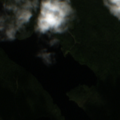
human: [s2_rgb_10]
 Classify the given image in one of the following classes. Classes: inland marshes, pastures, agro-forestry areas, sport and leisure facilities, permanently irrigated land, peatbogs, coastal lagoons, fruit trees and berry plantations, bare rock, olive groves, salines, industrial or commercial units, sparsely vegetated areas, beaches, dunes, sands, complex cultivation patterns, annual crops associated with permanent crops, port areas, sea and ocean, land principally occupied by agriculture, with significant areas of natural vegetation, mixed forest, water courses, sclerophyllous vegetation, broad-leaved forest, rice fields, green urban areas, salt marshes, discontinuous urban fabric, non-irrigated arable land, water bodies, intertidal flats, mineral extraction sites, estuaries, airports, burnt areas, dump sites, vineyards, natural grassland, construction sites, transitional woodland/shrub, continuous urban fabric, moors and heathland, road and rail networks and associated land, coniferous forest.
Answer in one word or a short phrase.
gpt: coniferous forest, transitional woodland/shrub, water bodies